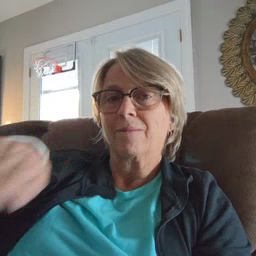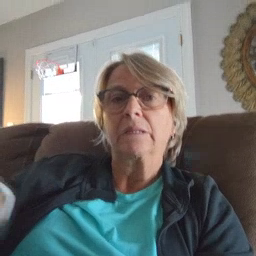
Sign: elephant